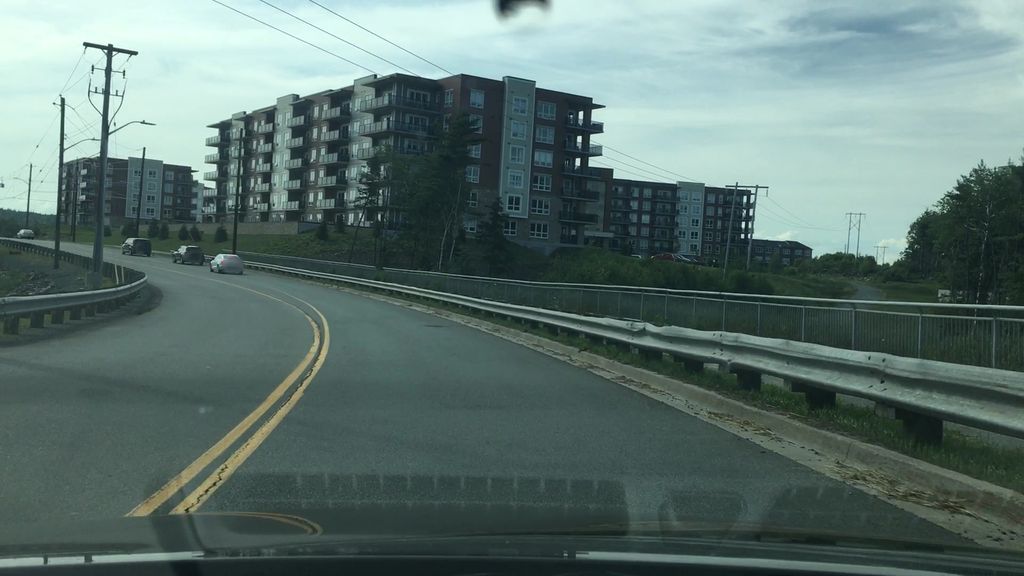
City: halifax